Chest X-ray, AP view. Patient: 64 years old, sex M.
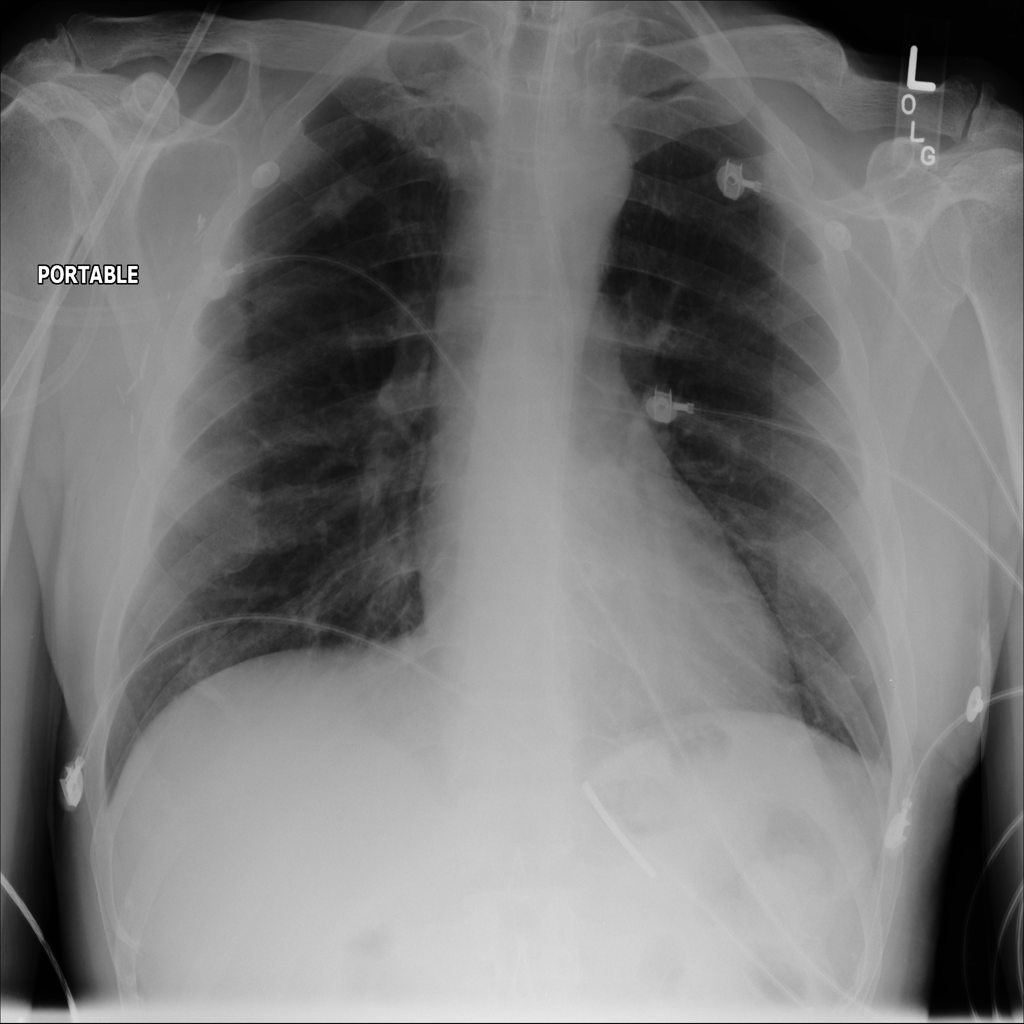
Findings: No Finding